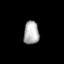
Tissue: lung
Cell type: Epithelial cells
Senescence score: 0.2415
Nuclear area (px): 346
Mean DAPI intensity: 176.046